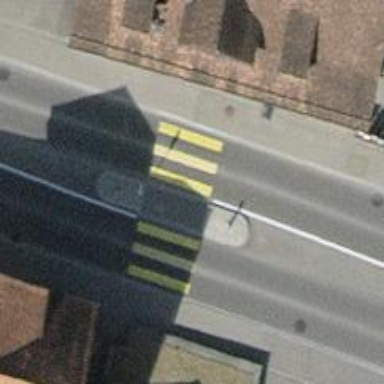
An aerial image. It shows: Marked crossing with pedestrian island.